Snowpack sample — Rabbit Ears Pass, Jackson County, Colorado, USA (12/17/25, 1:08 PM MST)
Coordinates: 40.387, -106.625
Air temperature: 34 °F
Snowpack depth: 46 cm
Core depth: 40 cm
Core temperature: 28.4 °F
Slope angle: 6°, slope face: 165°
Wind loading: medium
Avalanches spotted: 0
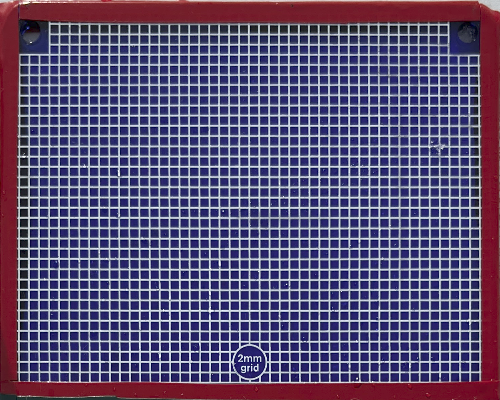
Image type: profile
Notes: No avalanches spotted nearby, although collected in a meadowy area with minimal risk on this face of the pass.